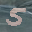
Label: 5